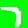
Digit: 7